【题型】选择题　【知识点】立体几何　【难度】easy
小诺同学某天发现，在阳光的照射下，篮球在地面留下的影子如图所示，设过篮球的中心
$O$且与太阳平行光线垂直的平面为$\alpha$，地面所在平面为$\beta$，篮球与地面的切点为$H$，球心为$O$，球心$O$在地面的影子为点$O'$。已知太阳光线与地面的夹角为$\frac{\pi}{3}$，如图，$AB$为球$O$的一条直径，$A'$，$B'$为$A$，$B$在地面的影子，点$H$在线段$A'B'$上，小诺经过研究资料发现，当$\theta \neq \frac{\pi}{2}$时，篮球的影子为一椭圆，且点$H$为椭圆的焦点，线段$A'B'$
为椭圆的长轴，则此时该椭圆的离心率（ ）

A.
$\frac{1}{2}$ \quad B. $\frac{\sqrt{3}{2}$ \quad C. $\frac{1}{4}$ \quad D. $\frac{\sqrt{3}}{3}$
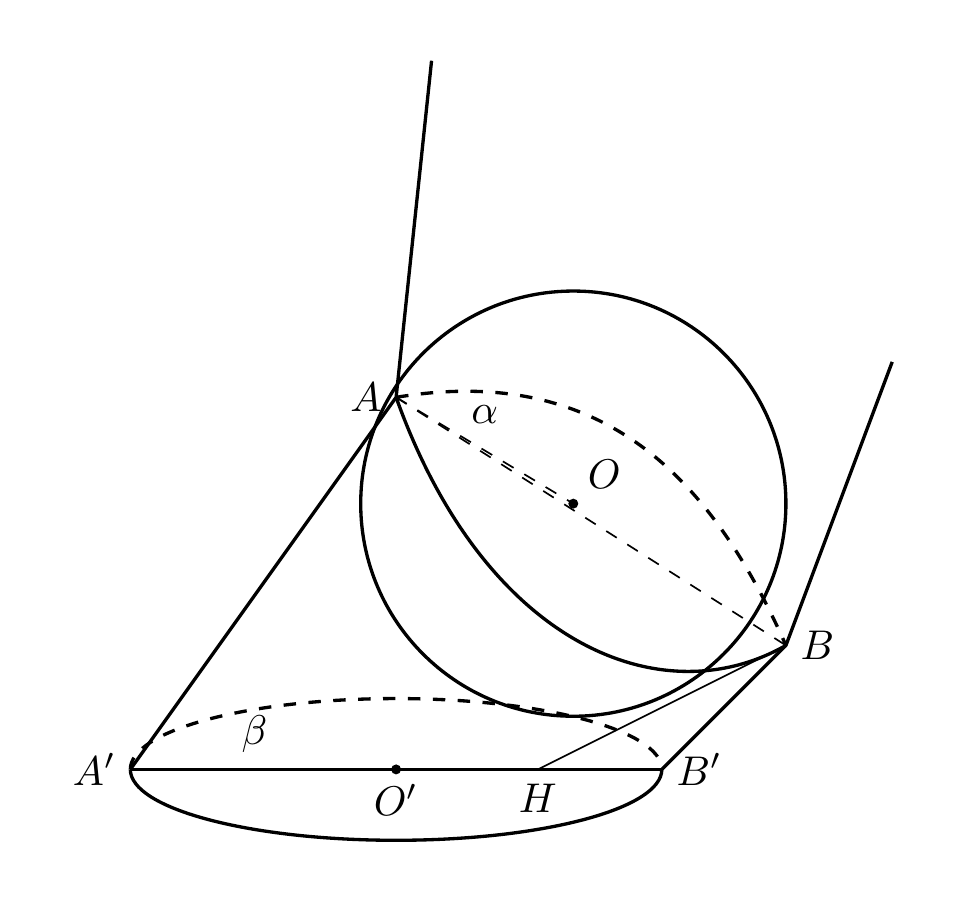
【解答】
\textbf{【分析】} 利用已知条件，求解$c,b$，推出$a$
，即可求解椭圆的离心率。

\vspace{1em}
\noindent
\textbf{【解答】} 解：设球的半径为$r$，则$c = \frac{r}{\tan 60^\circ} = \frac{r}{\sqrt{3}}$，$b = r$，则$a = \sqrt{b^2 + c^2}$
，
\[
e =
\frac{c}{a} = \frac{\frac{r}{\sqrt{3}}}{\sqrt{r^2 + \frac{r^2}{3}}} = \frac
{1}{2}.
\]
故选：A。

\vspace{1em}
\noindent
\textbf{【点评】}
 本题考查椭圆的离心率的求法，是中档题。